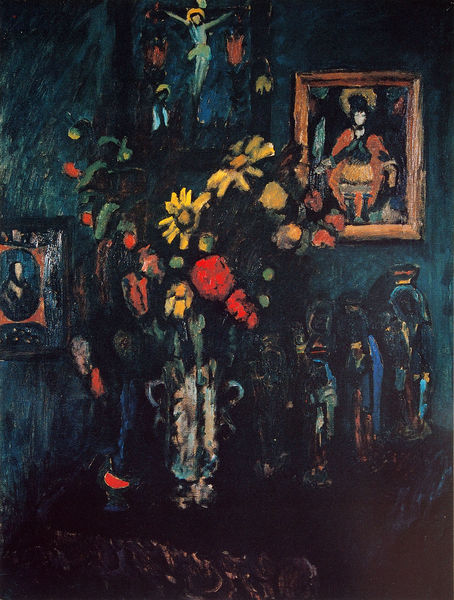
Titel: Dunkles Stilleben mit Figürchen
Künstler: Gabriele Münter
Standort: Murnau
Institution: Schlossmuseum
Schlagwörter: blau, dunkel, gemälde, gott, schatten, gelb, grün, abend, blumen, braun, bunt, nacht, schwarz, tisch, ölbild, blüten, rot, expressionismus, malerei, wand, rahmen, bild, bildnis, portrait, porträt, öl, spiegelung, figur, statue, stilleben, stillleben, vase, deutschland, bilder, bilderrahmen, blumenvase, moderne, abstrakt, modern, figuren, ölgemälde, dunkelblau, strauss, stiele, kreuz, stengel, ölmalerei, altar, schnörkel, heiligenschein, statuen, knospe, knospen, christus, jesus, kreuzigung, kruzifix, heilige, statuetten, maria, glauben, nachttisch, marien, fromm, heiligenfiguren, ikonen, marienstatue, kreutz, bilderw, figürchen, tich